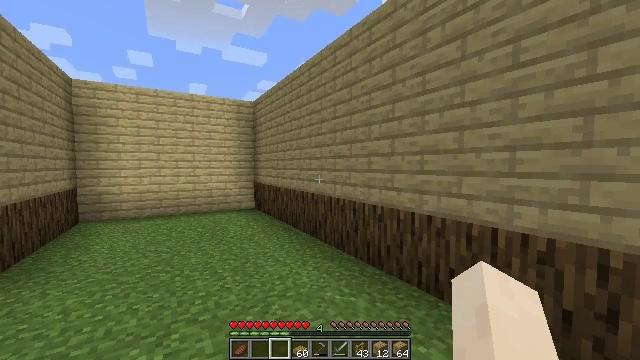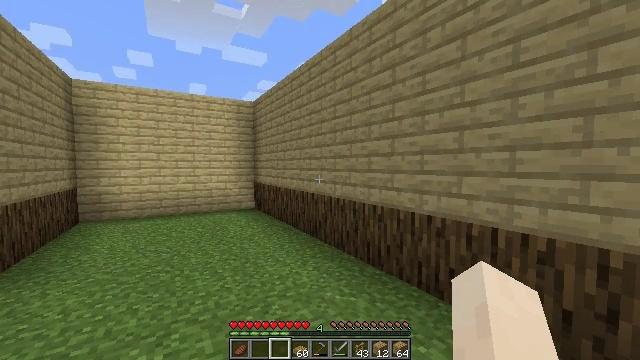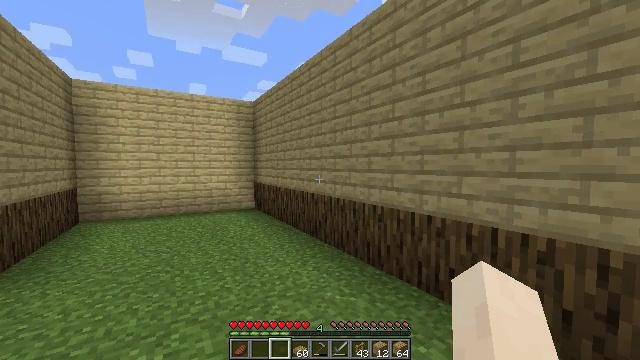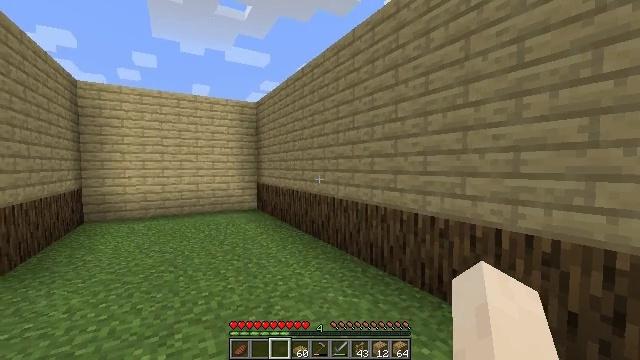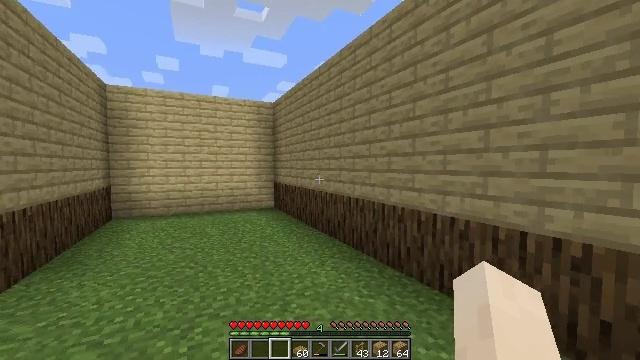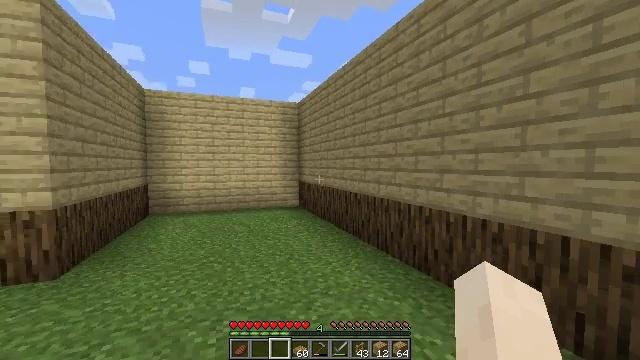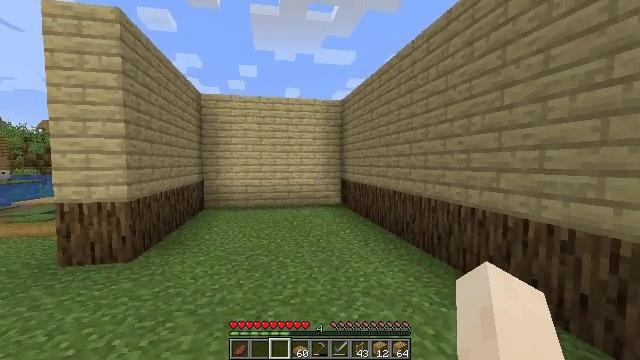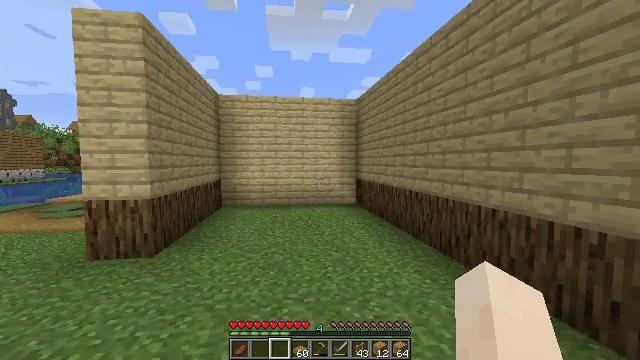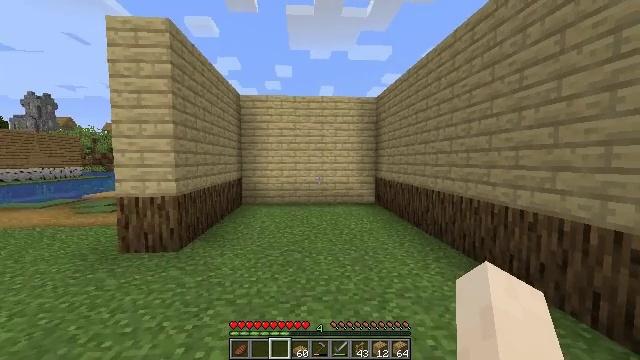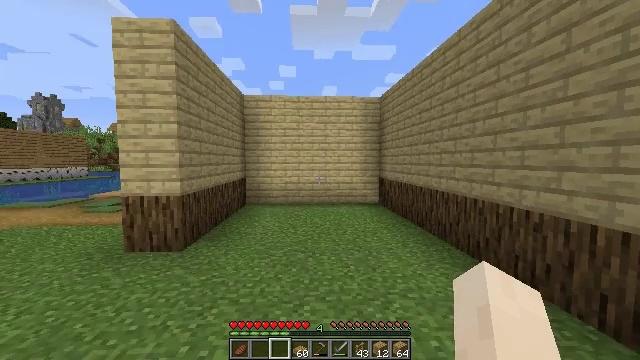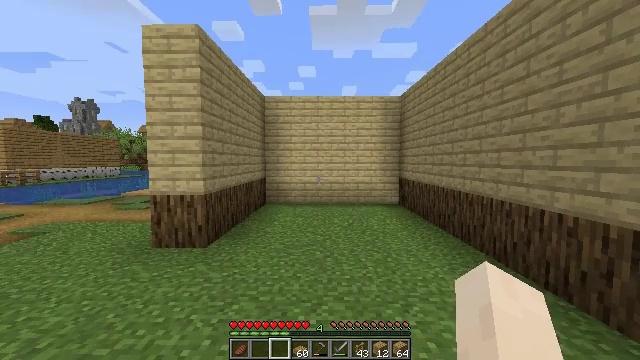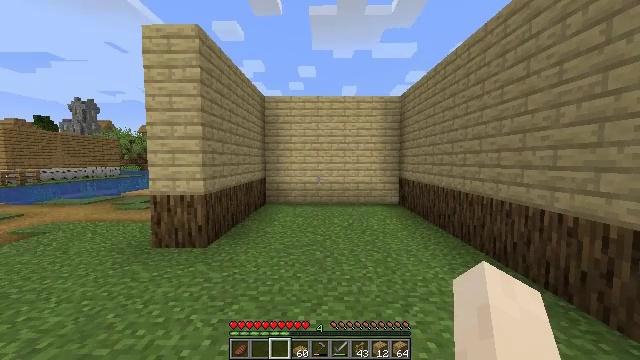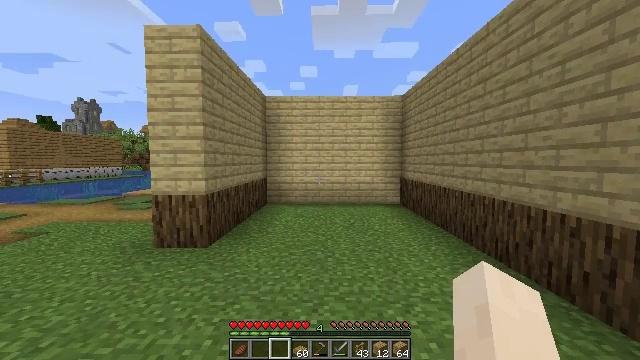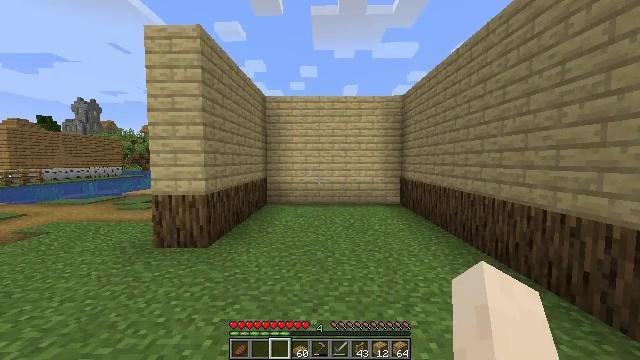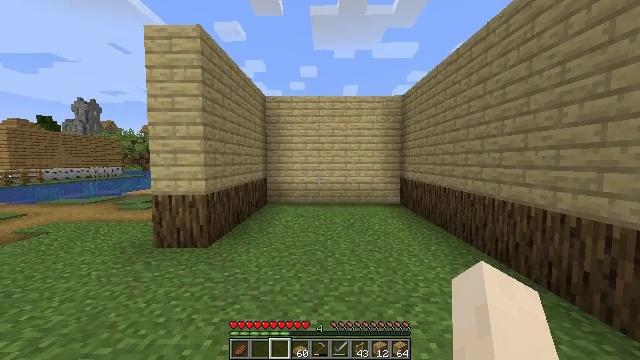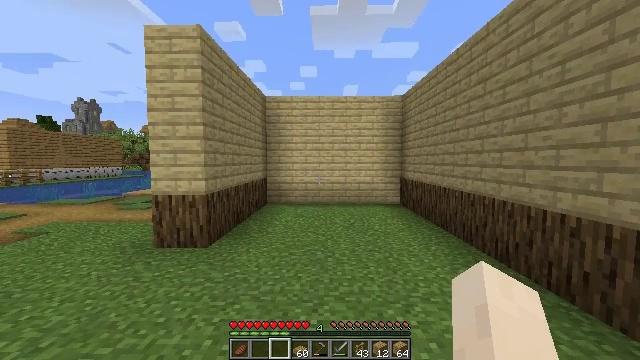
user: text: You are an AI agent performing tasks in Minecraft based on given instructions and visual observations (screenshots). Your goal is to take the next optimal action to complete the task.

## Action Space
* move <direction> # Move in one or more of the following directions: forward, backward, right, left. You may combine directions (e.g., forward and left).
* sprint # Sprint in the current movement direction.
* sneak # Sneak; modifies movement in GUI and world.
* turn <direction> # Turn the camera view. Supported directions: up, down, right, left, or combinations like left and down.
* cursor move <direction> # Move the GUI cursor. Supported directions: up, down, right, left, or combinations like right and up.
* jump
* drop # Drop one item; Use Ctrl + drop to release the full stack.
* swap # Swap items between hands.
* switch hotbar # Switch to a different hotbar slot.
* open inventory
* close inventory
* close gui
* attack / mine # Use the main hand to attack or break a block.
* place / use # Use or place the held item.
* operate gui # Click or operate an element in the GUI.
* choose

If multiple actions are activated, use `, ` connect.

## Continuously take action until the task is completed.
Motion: motion action
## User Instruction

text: Mine the birch planks.
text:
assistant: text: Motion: no_op
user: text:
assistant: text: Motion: no_op
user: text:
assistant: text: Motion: no_op
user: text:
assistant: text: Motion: turn left
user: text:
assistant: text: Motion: turn left
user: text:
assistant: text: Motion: turn left
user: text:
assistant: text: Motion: turn left
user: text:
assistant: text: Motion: turn left
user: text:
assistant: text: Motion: no_op
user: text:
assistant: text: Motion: turn left
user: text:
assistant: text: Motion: no_op
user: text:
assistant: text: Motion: no_op
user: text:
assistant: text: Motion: no_op
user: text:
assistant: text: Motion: no_op
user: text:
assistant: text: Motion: no_op
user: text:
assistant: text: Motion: no_op
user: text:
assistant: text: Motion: no_op
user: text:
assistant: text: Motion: no_op
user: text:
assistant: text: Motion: no_op
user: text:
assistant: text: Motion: no_op
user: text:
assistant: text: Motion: no_op
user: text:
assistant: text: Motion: no_op
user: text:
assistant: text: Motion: no_op
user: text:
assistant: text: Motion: no_op
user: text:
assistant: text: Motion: no_op
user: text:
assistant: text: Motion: no_op
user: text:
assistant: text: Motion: no_op
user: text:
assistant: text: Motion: no_op
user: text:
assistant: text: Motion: no_op
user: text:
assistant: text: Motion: no_op